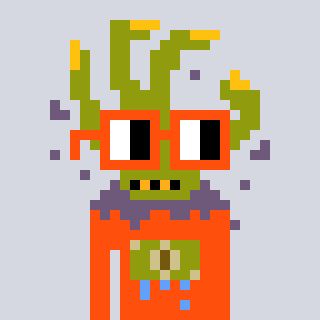
a pixel art character with square orange glasses, a zombie-hand-shaped head and a orange-colored body on a cool background